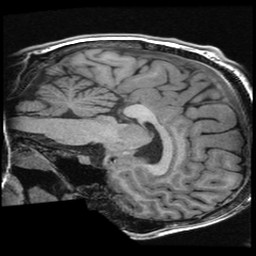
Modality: T1w
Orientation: sagittal
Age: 21
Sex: male